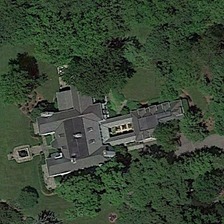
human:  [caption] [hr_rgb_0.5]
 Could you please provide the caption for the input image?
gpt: many green trees and meadows are around a building .

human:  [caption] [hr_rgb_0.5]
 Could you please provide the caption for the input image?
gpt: many green trees and meadows are around a building .

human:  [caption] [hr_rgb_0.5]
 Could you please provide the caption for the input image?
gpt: many green trees and meadows are around a building .

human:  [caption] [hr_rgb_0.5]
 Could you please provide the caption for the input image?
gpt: many green trees and meadows are around a building .

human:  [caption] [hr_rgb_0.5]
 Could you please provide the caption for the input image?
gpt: many green trees and meadows are around a building .